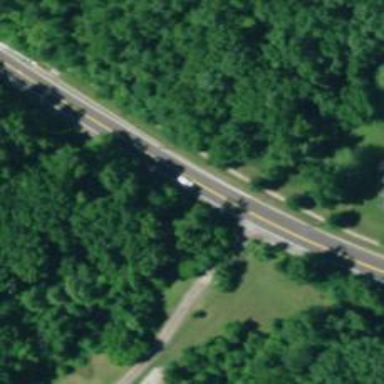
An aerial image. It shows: Tertiary road.